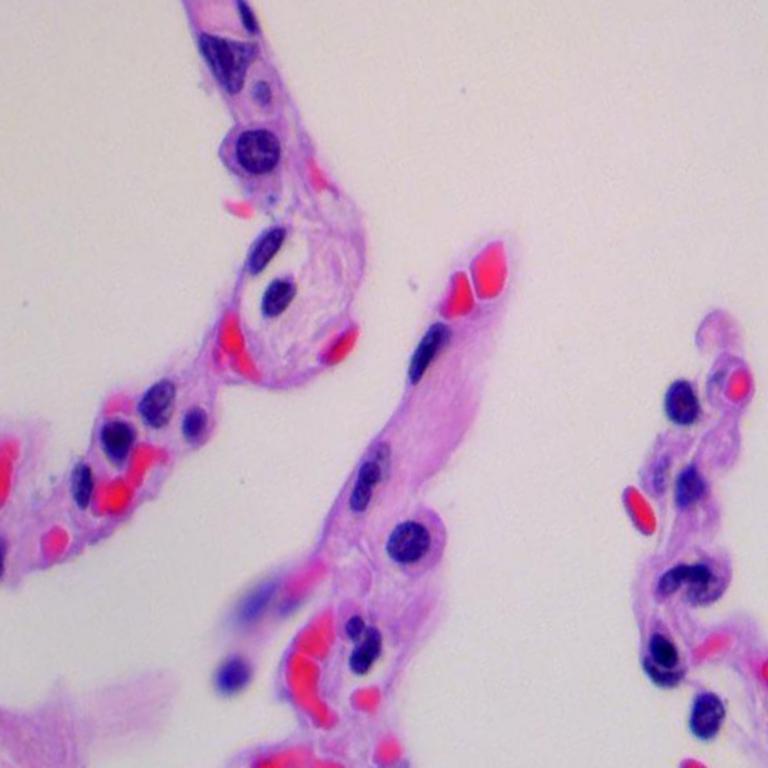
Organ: lung
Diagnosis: benign